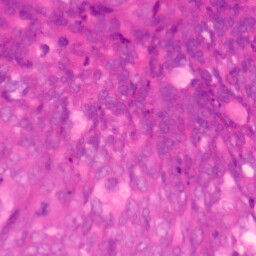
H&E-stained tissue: Colon